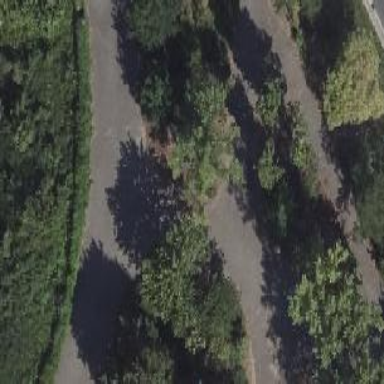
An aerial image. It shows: Asphalt path.